Interaction volume radius: 10 \u00c5
Interaction volume height: 30 \u00c5
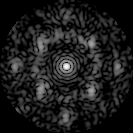
Disorder parameter: 0.5785